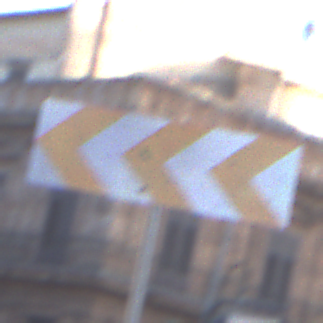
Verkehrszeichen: RichtungstafelnInKurvenGrossRechts
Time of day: SunriseSunset
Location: Outdoor (Urban)
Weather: PartlyCloudy
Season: NotSpecified
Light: Natural